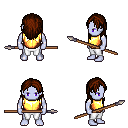
a pixel art fantasy rpg character, male body template, dark elf, purple skin, gold chest armor, white pants, brown long hairstyle, spear, four views (front, back, left, right), 2x2 character sprite sheet, small pixel art, hard edges, no anti-aliasing